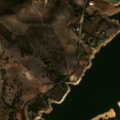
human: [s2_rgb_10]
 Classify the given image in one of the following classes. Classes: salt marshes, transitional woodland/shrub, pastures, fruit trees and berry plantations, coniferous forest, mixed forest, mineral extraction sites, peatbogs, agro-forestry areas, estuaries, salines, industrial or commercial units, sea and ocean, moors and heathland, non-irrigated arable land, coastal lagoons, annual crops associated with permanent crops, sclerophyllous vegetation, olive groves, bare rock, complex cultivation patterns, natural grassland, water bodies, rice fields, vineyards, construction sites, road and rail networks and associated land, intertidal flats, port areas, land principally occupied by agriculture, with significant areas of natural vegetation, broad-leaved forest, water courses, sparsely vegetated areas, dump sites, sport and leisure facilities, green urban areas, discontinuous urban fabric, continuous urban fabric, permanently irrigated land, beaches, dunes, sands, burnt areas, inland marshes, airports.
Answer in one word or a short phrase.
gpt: non-irrigated arable land, olive groves, water bodies